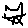
Label: cat